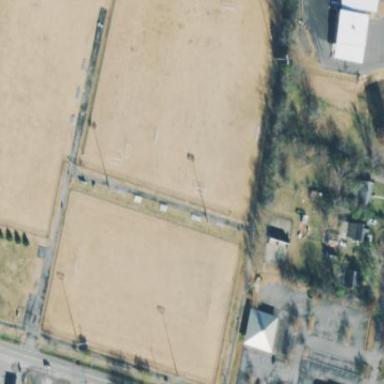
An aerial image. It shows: Soccer pitch for outdoor sports and leisure activities.